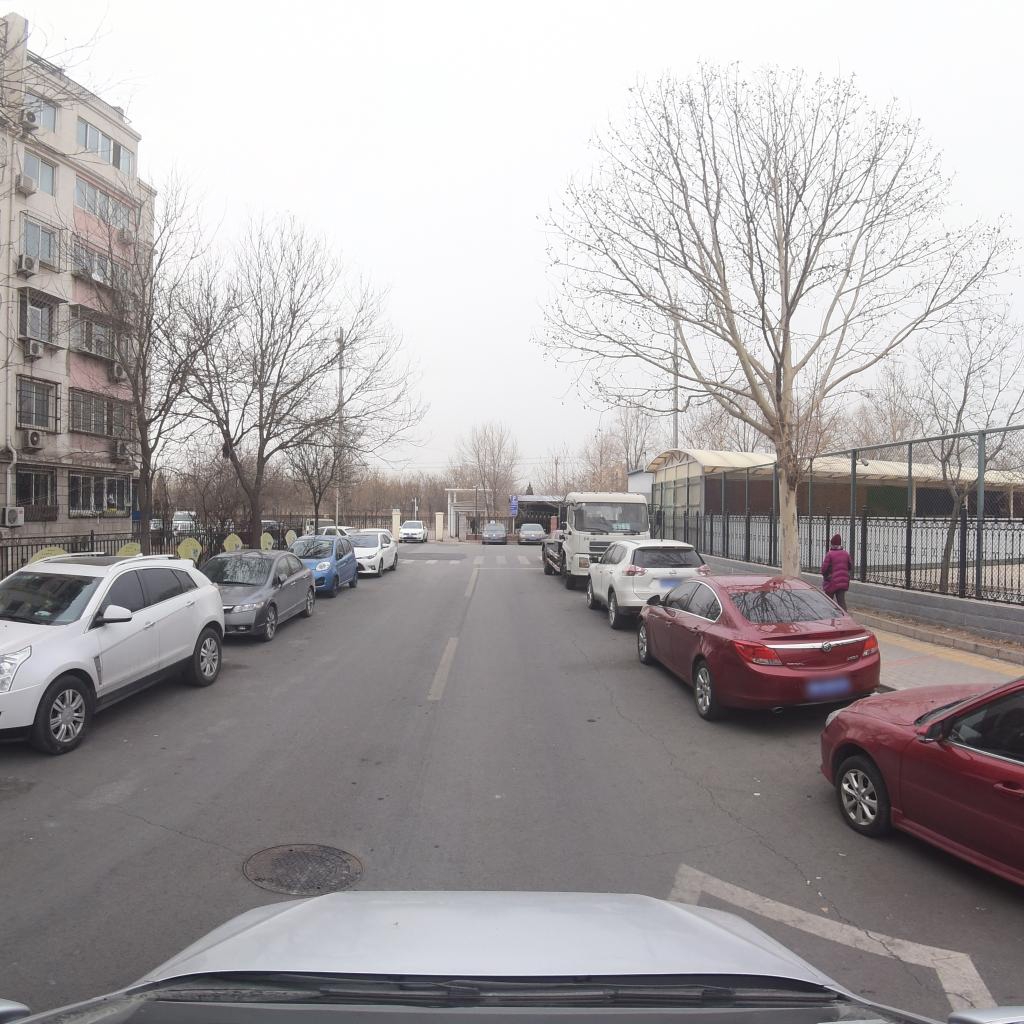
Region: Fengtai
Road damage annotations: transverse crack, transverse crack, longitudinal crack, manhole cover